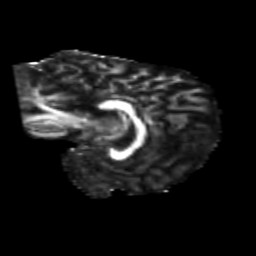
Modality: FA
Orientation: sagittal
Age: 29
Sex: female
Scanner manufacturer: siemens
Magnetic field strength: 3 T
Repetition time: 1.8 s
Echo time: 0.07 s